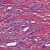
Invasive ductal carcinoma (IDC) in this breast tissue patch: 1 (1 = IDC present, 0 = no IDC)